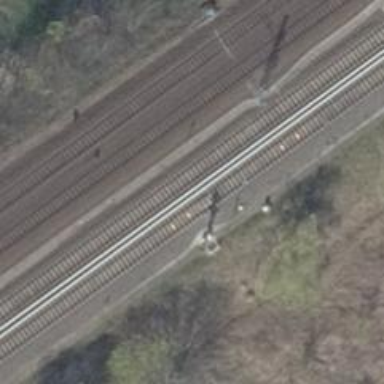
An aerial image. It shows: Solitary milestone along the railway.